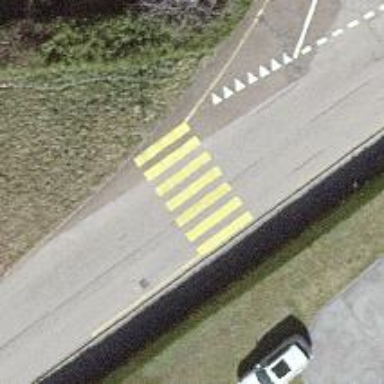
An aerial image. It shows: Zebra crossing on the road.